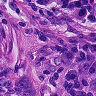
Metastatic tissue present: yes